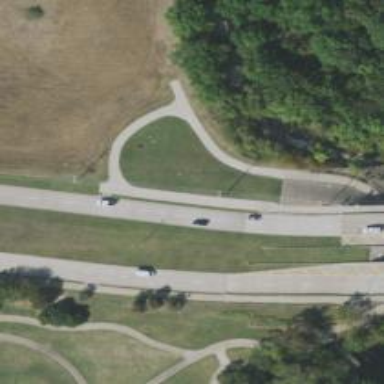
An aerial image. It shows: Secondary road with separate sidewalk.